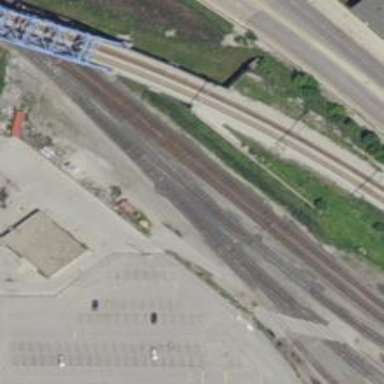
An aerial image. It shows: Abandoned railway yard is depicted.